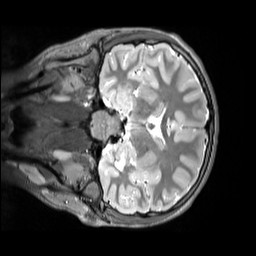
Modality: T2w
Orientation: coronal
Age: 13
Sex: male
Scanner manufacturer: siemens
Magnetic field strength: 3 T
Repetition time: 3.2 s
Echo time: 0.408 s